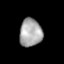
Tissue: lung
Cell type: Myeloid cells
Senescence score: 0.6415
Nuclear area (px): 621
Mean DAPI intensity: 165.576